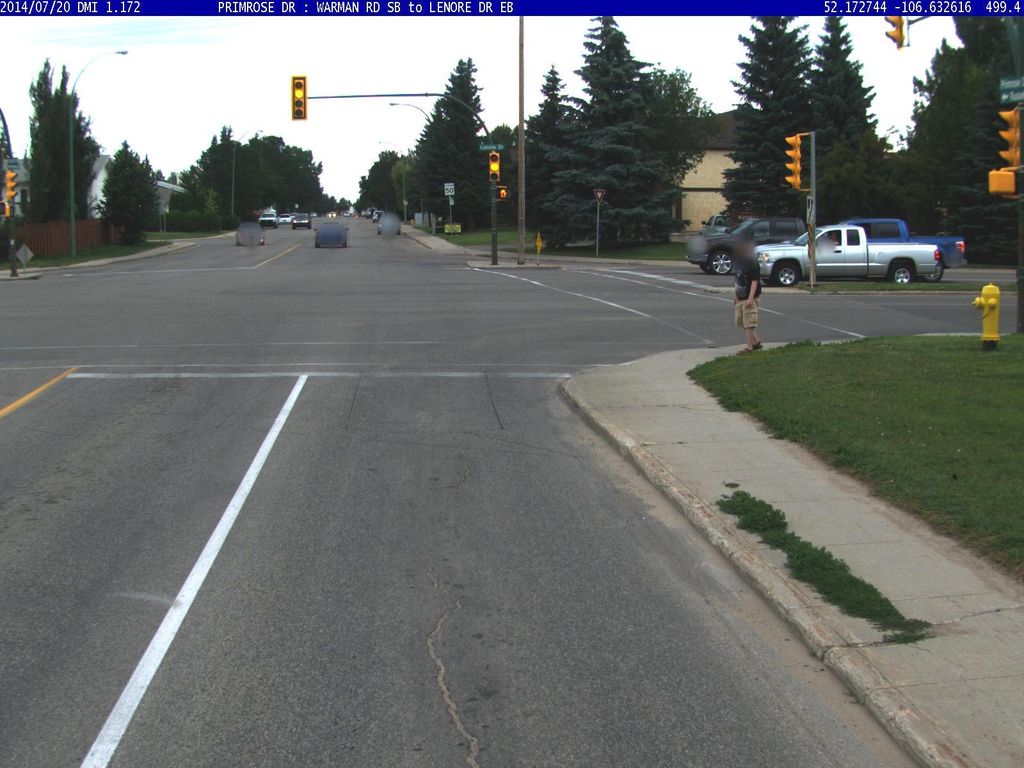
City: saskatoon